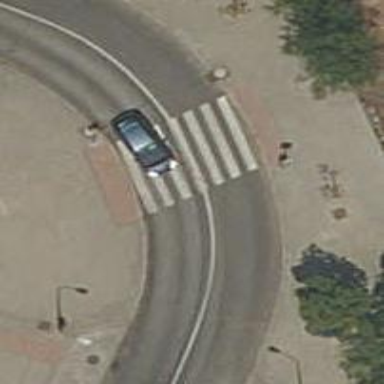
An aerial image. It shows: Zebra crossing on the road.